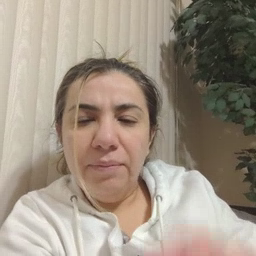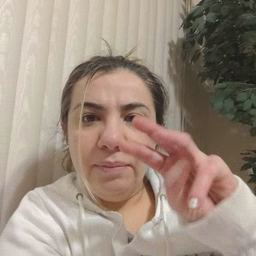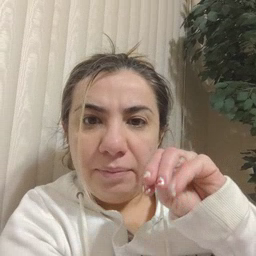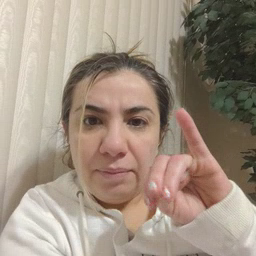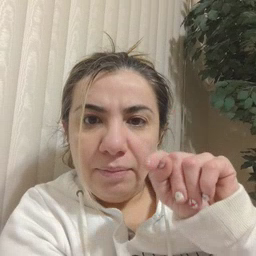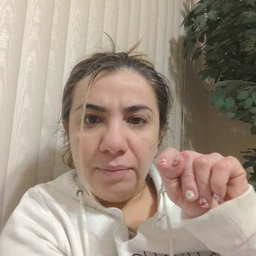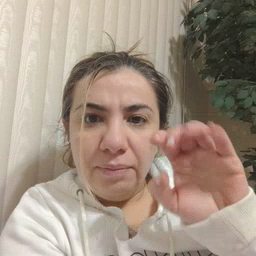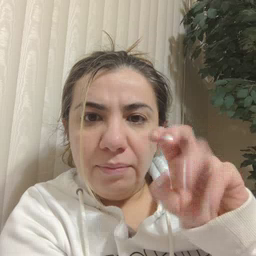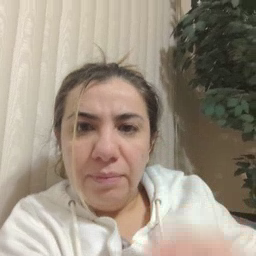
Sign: mitten